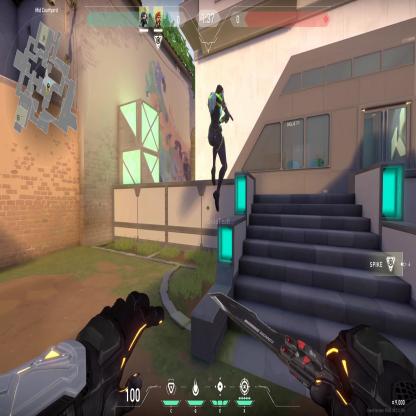
Label: teammate